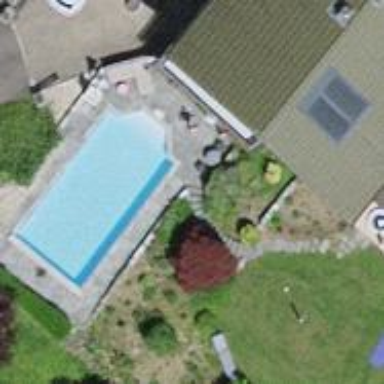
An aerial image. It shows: Swimming pool located in leisure land.